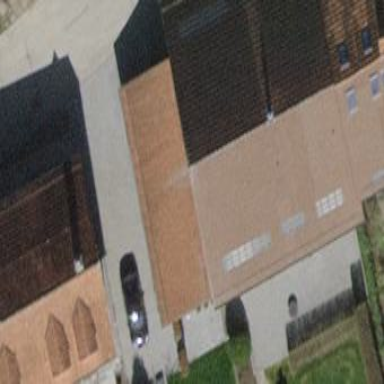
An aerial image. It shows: Building with tiled roof.